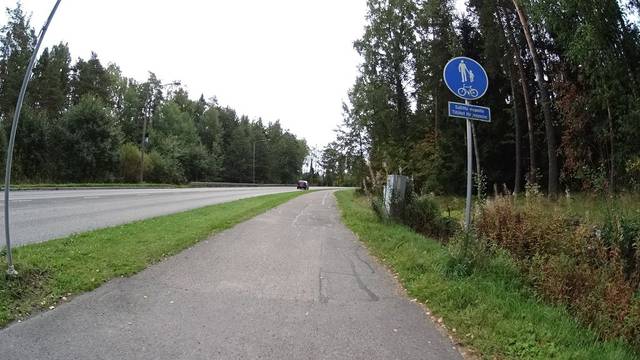
Region: Finland
Coordinates: 60.228, 24.779